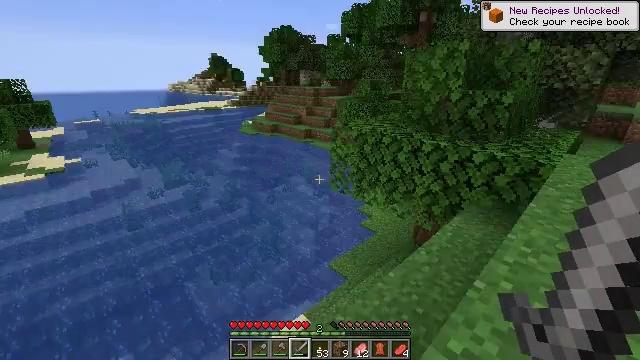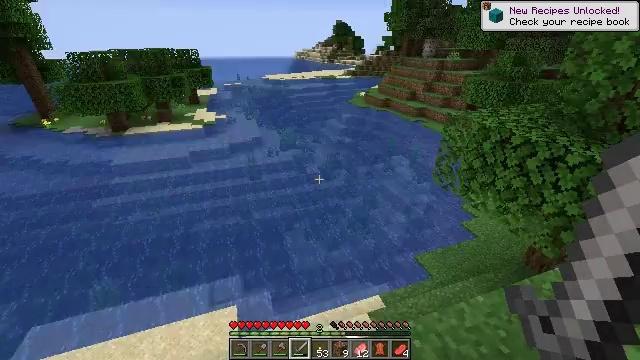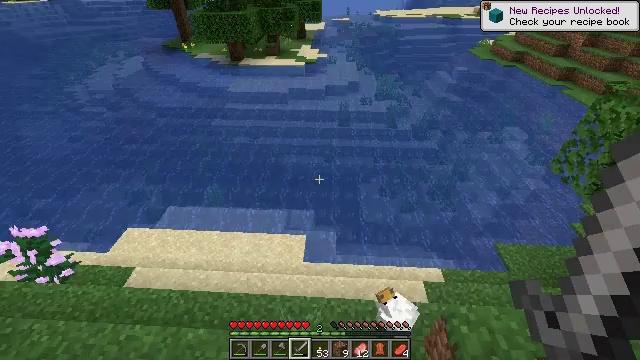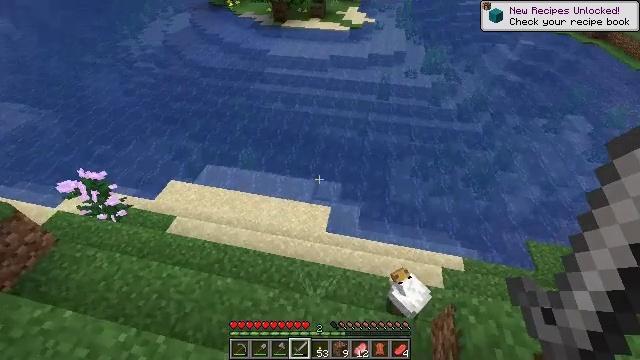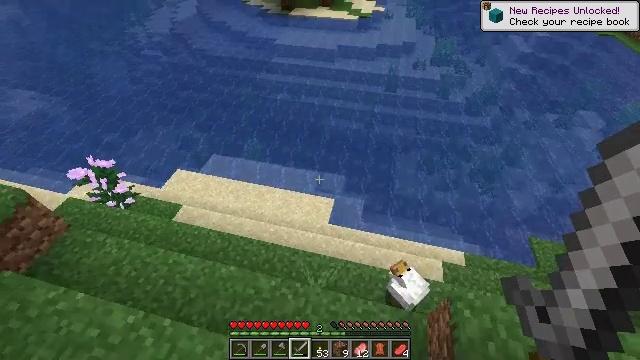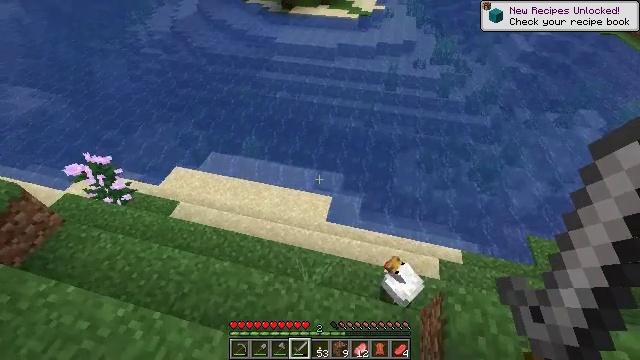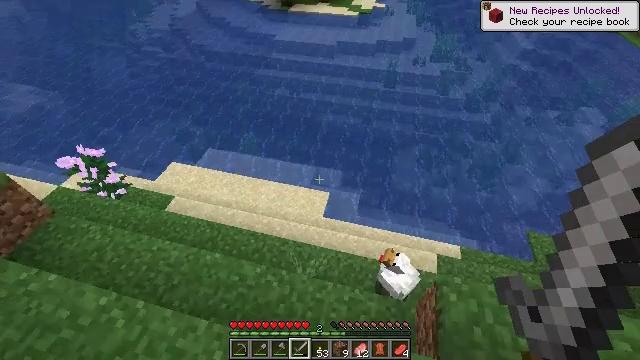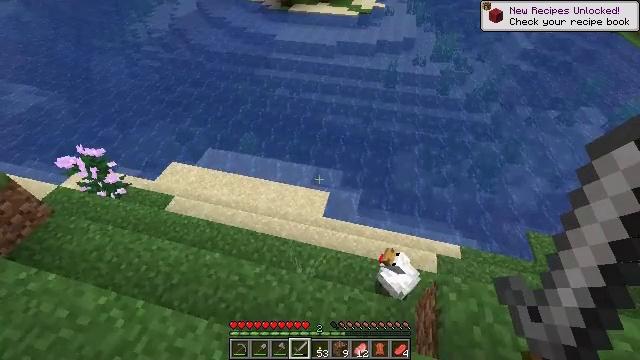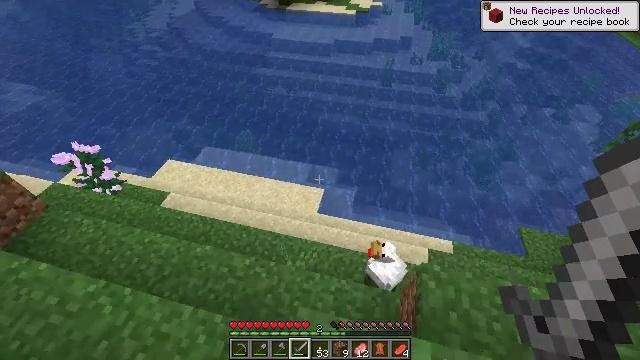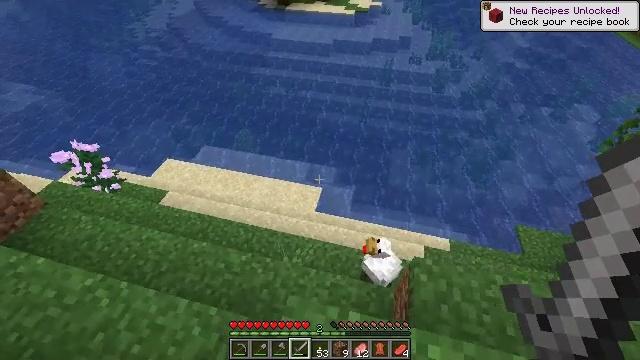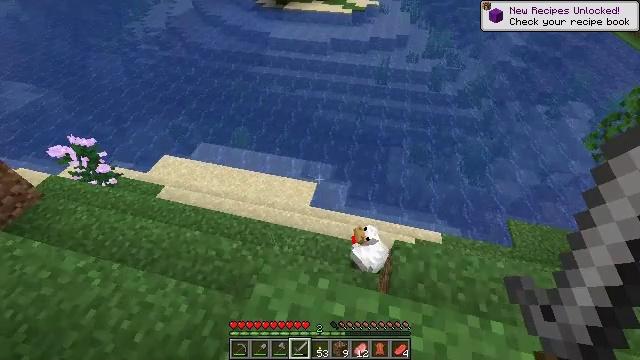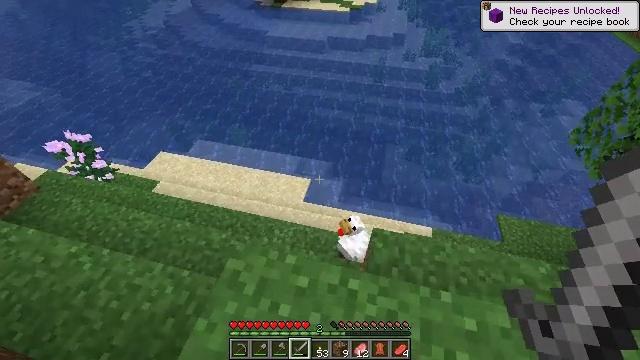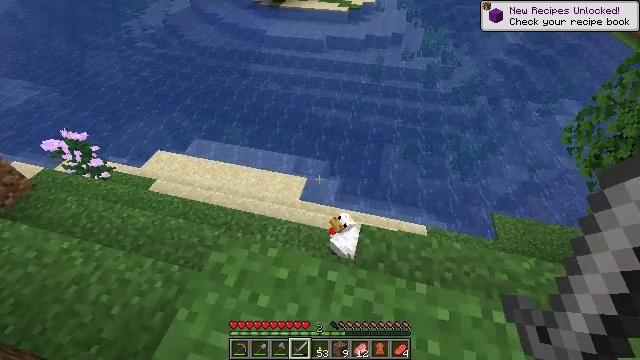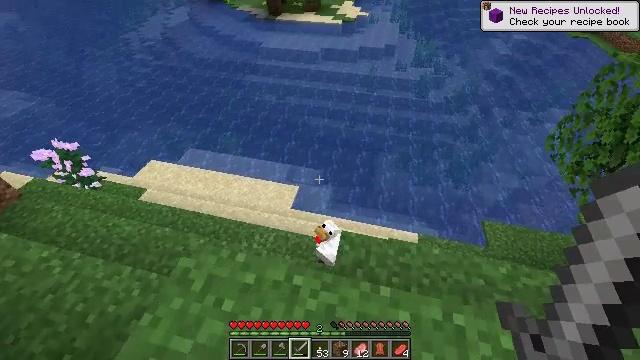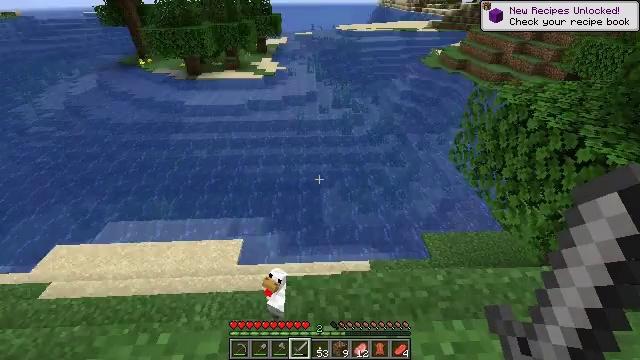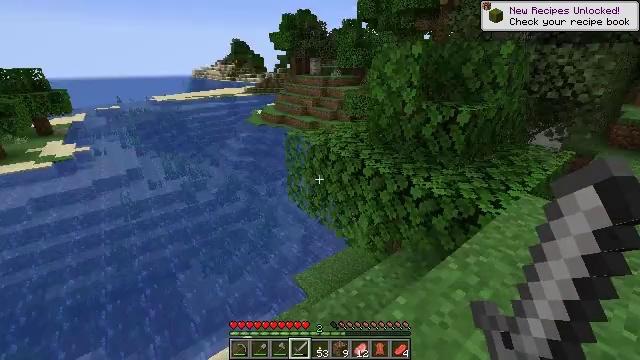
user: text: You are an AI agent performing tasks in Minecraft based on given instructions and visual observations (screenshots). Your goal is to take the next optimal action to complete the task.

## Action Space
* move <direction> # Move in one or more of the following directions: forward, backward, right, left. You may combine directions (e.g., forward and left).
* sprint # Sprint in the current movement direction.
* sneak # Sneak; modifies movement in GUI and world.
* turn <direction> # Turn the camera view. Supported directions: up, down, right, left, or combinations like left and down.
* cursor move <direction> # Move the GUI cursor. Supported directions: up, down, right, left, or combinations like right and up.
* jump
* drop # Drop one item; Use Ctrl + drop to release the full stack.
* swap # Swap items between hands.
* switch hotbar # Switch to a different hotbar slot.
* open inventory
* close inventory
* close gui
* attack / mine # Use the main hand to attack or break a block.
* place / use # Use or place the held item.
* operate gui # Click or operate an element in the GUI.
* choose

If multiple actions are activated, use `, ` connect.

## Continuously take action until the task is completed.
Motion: motion action
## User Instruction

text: Break oak leaves from the trees.
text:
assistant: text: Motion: move forward and move right, turn left and down, jump
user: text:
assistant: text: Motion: move right, turn left and down, jump
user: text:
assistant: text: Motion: move right, turn left and down, jump
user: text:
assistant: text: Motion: move right, turn left and down
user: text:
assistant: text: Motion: move back and move right
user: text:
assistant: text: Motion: move back and move right
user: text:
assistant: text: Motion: move back and move right
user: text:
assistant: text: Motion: move back and move right
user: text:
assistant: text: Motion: move back and move right
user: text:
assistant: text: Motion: move back and move right
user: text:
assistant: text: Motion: move back and move right
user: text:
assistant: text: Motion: move right
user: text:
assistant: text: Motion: move right, turn up
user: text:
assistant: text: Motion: move right, turn right and up
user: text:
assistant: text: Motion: move forward and move right, turn right and up
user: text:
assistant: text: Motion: move forward and move right, turn right and up
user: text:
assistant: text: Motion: move forward and move right, turn right and up
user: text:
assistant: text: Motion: move forward and move right, turn right
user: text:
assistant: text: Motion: move forward
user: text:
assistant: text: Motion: move forward, turn right and up
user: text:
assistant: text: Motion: move forward, turn right and up
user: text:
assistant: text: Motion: move forward, sprint, turn right and up
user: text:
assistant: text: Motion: move forward, sprint, turn right and up
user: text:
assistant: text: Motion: move forward, sprint
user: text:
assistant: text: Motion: move forward, sprint
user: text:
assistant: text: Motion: move forward, sprint
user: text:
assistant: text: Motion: move forward, sprint
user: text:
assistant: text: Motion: move forward, sprint
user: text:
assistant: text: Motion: move forward, sprint
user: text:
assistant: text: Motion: move forward, sprint